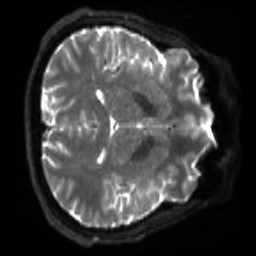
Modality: sbref
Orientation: axial
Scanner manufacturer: siemens
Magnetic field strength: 3 T
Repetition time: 4 s
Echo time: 0.0594 s